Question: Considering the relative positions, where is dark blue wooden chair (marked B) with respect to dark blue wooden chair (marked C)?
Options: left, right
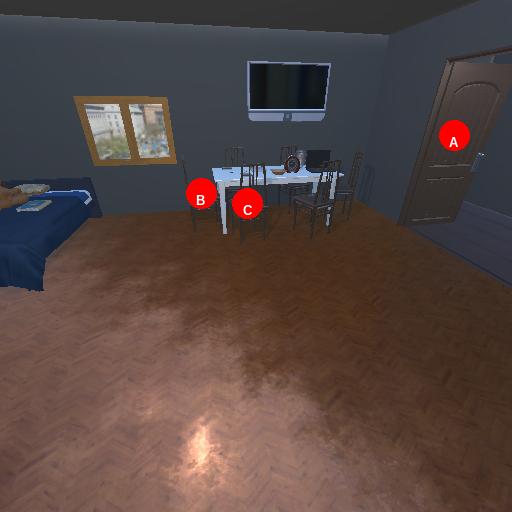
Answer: left